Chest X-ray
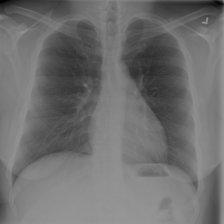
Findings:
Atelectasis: negative
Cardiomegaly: negative
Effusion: negative
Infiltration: negative
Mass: negative
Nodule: negative
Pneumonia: negative
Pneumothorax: negative
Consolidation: negative
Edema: negative
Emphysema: negative
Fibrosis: negative
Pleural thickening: negative
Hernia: negative